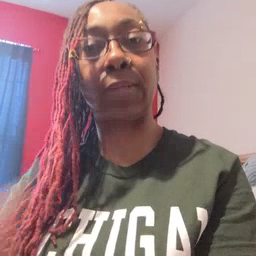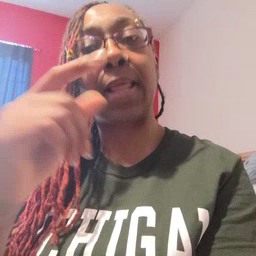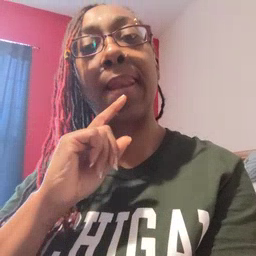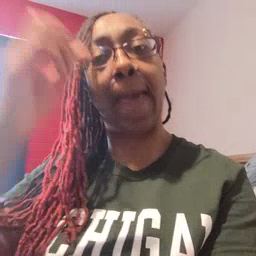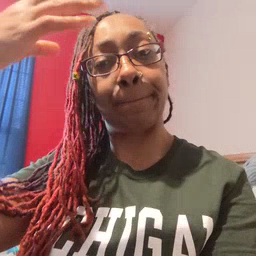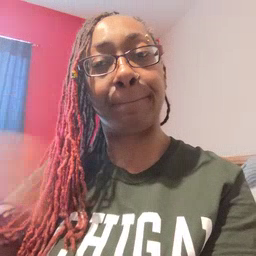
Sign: lamp